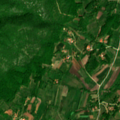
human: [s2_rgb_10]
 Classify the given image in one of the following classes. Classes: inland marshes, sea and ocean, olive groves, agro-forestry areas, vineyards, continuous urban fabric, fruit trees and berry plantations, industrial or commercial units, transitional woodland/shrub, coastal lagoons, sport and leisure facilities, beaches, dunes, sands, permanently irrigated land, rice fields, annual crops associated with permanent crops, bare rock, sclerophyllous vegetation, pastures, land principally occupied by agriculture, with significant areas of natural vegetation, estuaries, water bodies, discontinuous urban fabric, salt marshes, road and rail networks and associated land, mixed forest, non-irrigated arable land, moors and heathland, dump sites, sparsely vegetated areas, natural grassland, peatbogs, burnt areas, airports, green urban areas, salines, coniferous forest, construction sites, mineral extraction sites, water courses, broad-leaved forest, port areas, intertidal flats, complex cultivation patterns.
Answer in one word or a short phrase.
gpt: complex cultivation patterns, land principally occupied by agriculture, with significant areas of natural vegetation, broad-leaved forest, transitional woodland/shrub